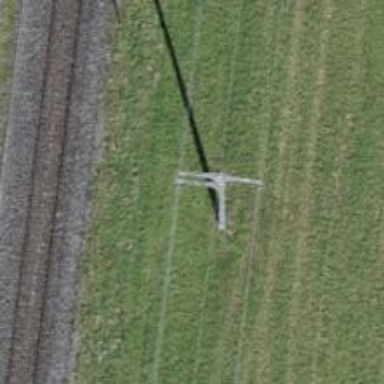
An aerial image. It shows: Straight power pole with straight line management system.